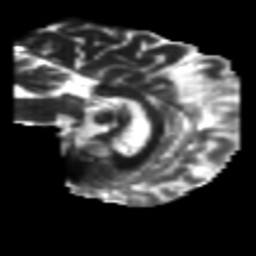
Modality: T2w
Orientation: sagittal
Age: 33
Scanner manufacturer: philips
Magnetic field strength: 3 T
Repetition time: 7.766 s
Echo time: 0.1224 s